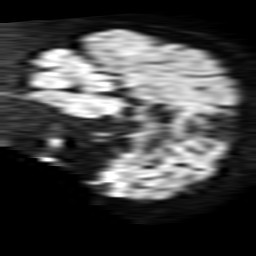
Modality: TRACE
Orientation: sagittal
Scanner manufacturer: philips
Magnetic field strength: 1.5 T
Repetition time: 3.702 s
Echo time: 0.09719 s